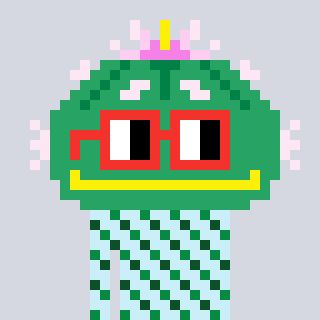
a pixel art character with square red glasses, a peyote-shaped head and a cold-colored body on a cool background